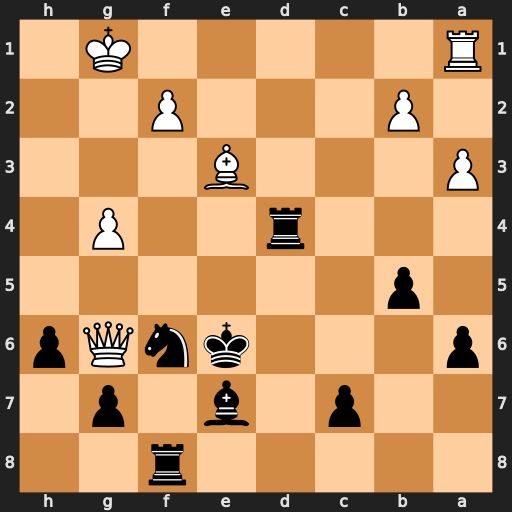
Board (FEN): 5r2/2p1b1p1/p3knQp/1p6/3r2P1/P3B3/1P3P2/R5K1
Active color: b
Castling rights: -
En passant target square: -
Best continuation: Rxg4+ Qxg4+ Nxg4